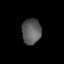
Tissue: prostate
Cell type: Fibroblasts
Senescence score: 0.782
Nuclear area (px): 480
Mean DAPI intensity: 91.04